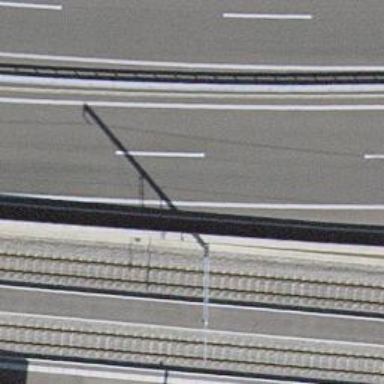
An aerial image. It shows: View of motorway.